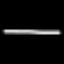
Label: line